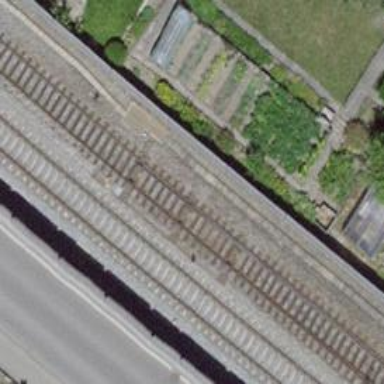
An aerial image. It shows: Railway switch.